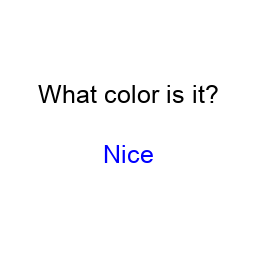
Color: blue
Background color: white
Question text color: black